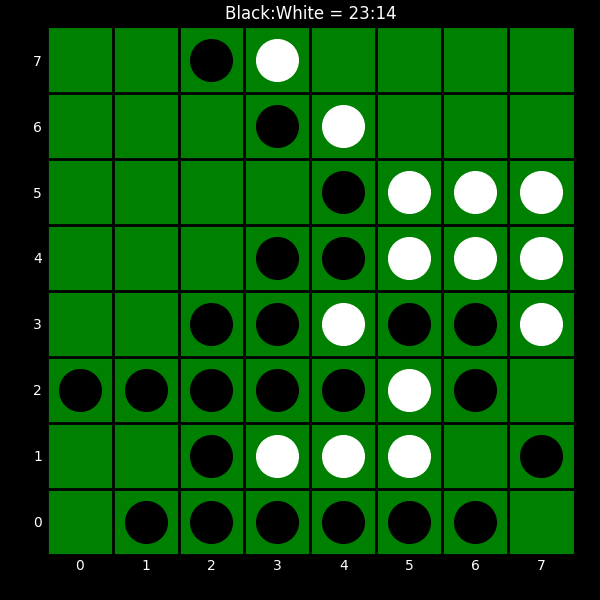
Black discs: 23
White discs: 14